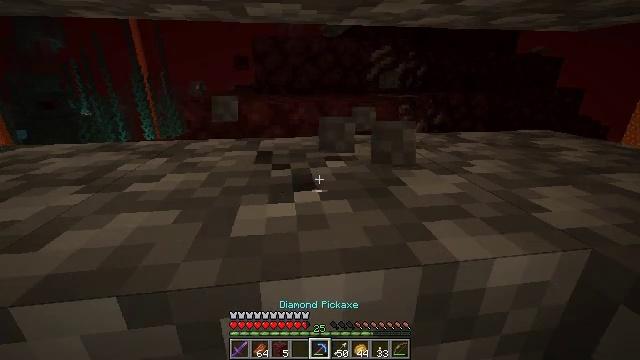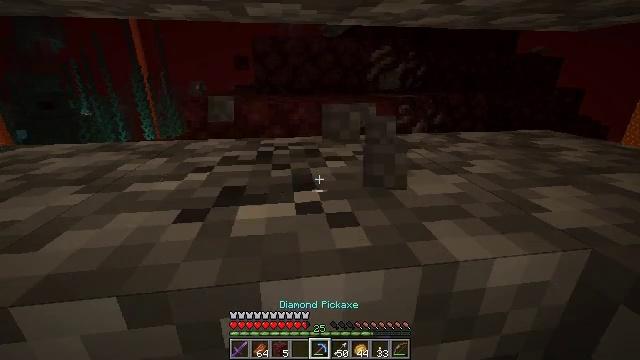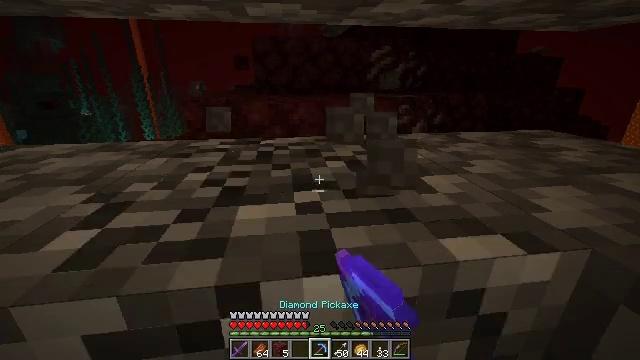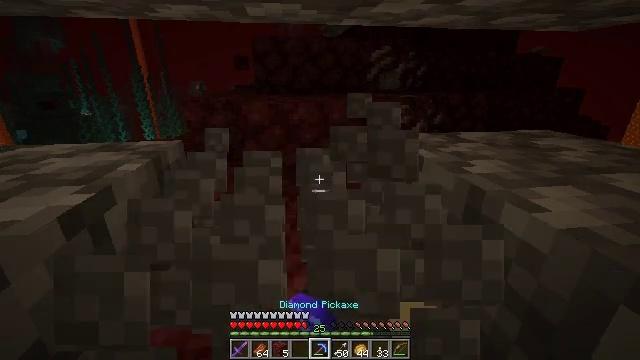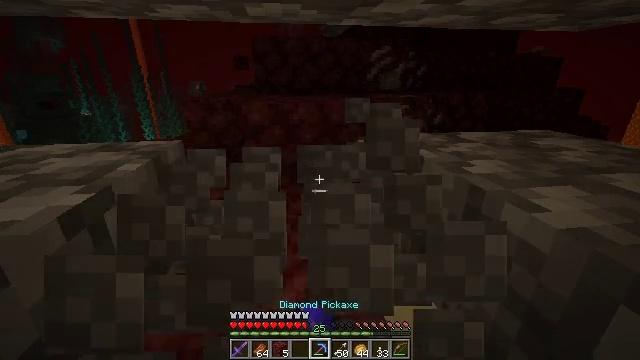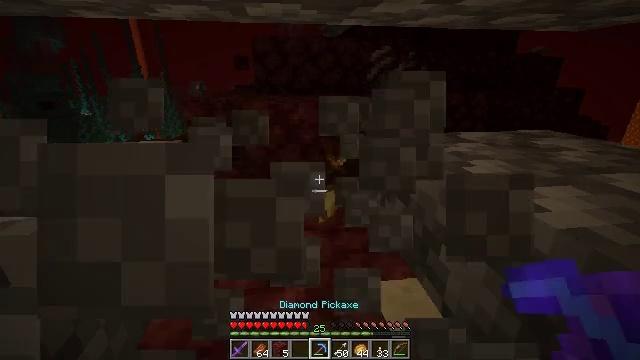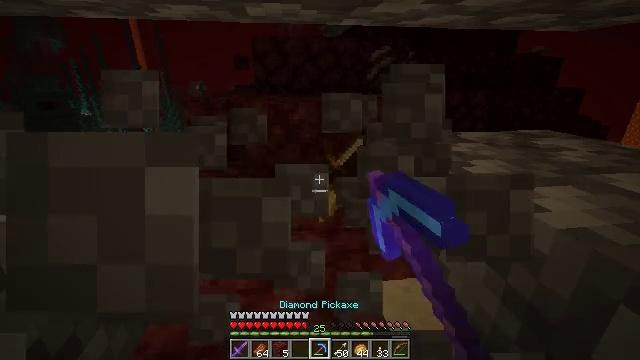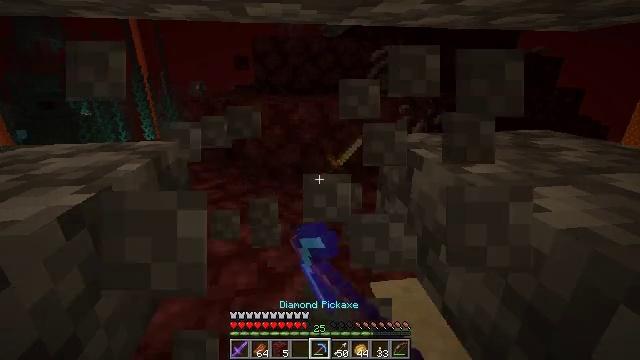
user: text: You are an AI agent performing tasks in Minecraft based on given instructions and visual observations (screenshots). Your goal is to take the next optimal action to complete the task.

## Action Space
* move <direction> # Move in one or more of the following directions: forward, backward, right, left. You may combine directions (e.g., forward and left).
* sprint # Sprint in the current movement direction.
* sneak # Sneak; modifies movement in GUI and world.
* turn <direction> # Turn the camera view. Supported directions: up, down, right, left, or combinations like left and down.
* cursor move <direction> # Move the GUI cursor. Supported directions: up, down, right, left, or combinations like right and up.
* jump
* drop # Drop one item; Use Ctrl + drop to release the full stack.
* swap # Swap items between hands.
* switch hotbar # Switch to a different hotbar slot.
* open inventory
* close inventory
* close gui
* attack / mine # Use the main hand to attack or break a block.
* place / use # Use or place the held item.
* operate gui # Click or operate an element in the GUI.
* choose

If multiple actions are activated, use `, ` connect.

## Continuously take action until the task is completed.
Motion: motion action
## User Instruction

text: Demolish the cobblestone slab for reuse.
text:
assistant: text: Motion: attack / mine
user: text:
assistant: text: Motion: attack / mine
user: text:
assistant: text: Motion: attack / mine
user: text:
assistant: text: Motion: attack / mine
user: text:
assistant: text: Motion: attack / mine
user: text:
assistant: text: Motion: attack / mine
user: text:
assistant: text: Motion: attack / mine
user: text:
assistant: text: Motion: no_op